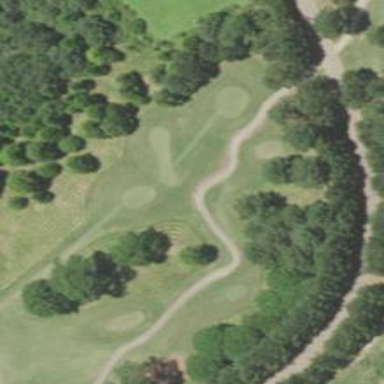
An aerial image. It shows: Golf tee on grassy land.